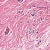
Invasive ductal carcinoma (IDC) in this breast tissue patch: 0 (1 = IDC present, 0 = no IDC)